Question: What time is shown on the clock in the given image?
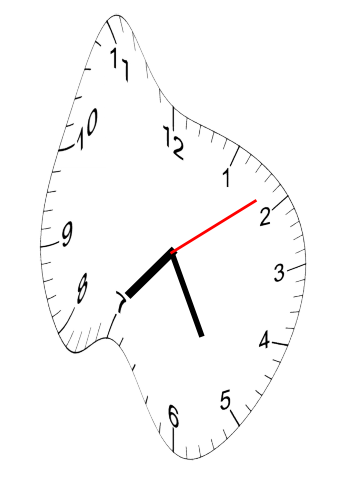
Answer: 07:25:09